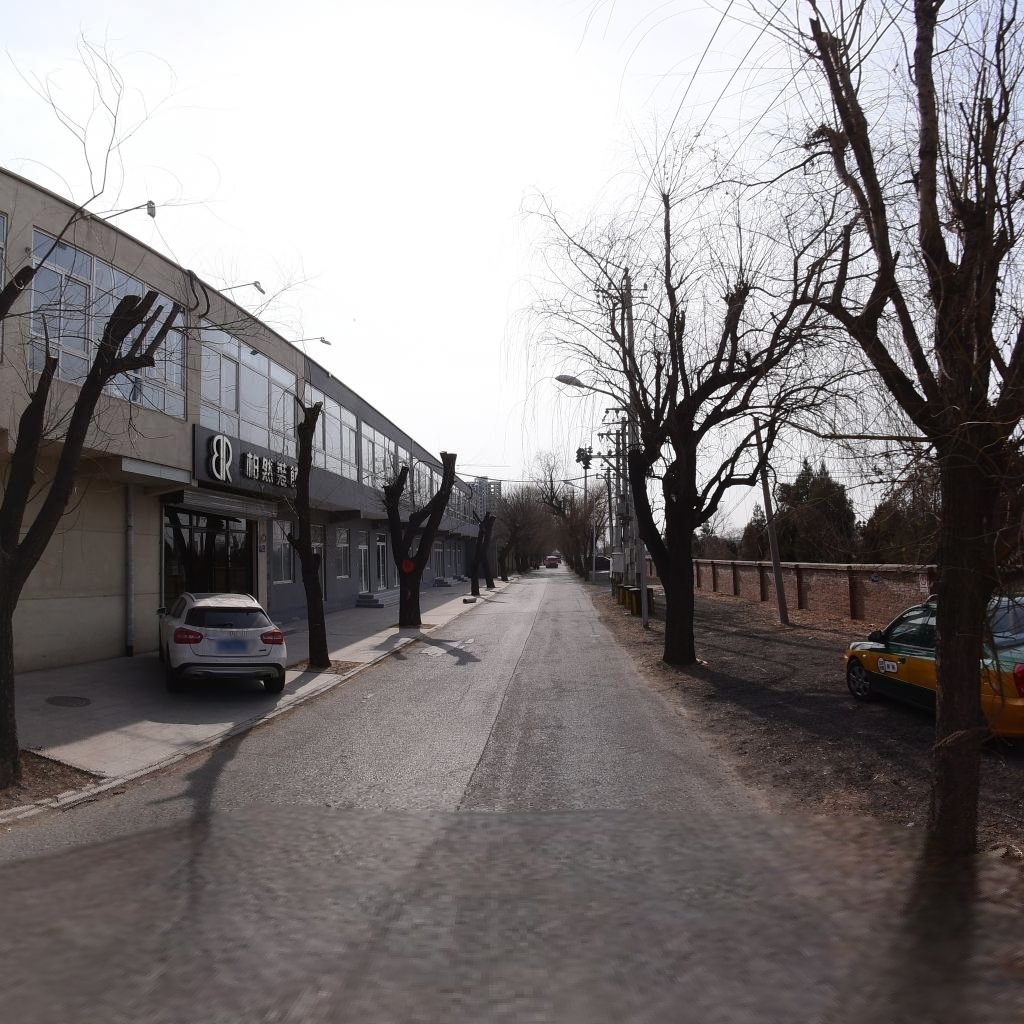
Region: Chaoyang
Road damage annotations: longitudinal crack, manhole cover